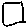
Label: square